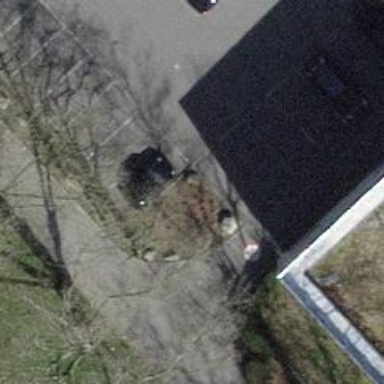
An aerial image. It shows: Block barrier.